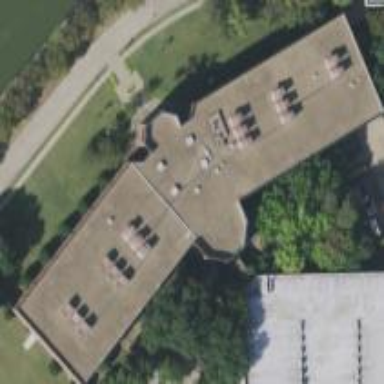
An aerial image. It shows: Office building.